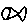
Label: fish